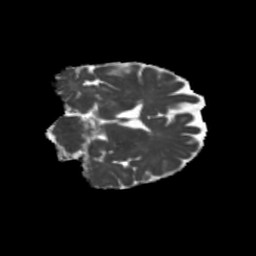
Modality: MD
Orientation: coronal
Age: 71
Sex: female
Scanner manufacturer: siemens
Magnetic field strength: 3 T
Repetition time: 5.25 s
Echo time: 0.08 s